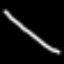
Label: line